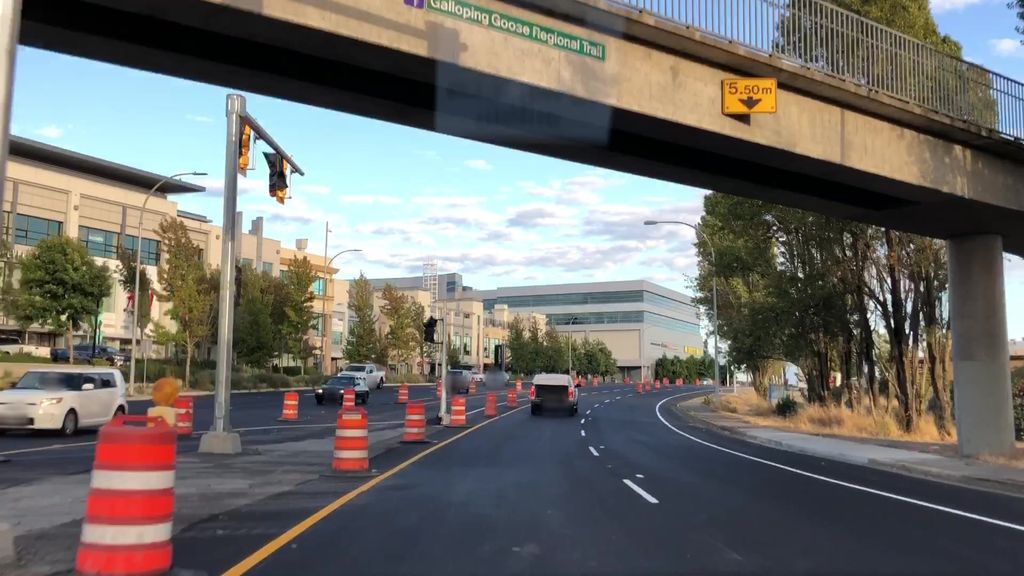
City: victoria